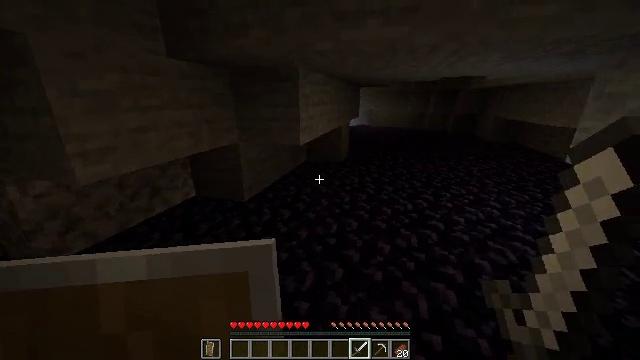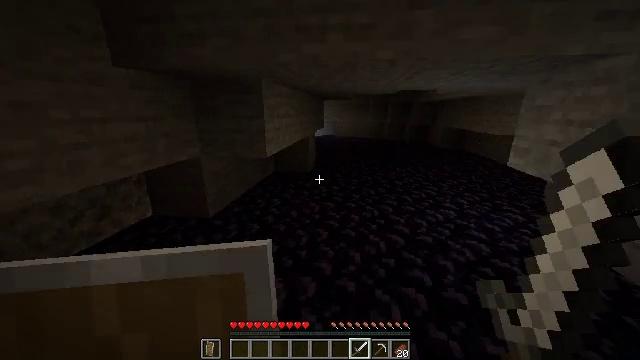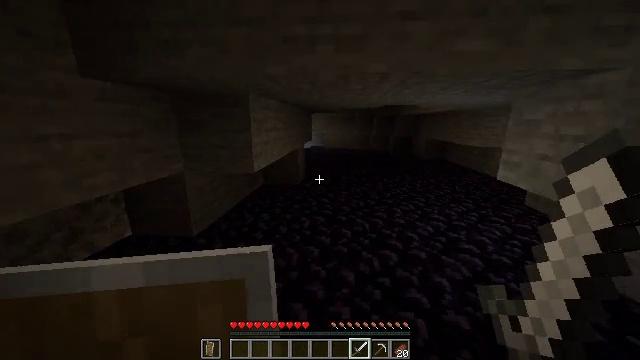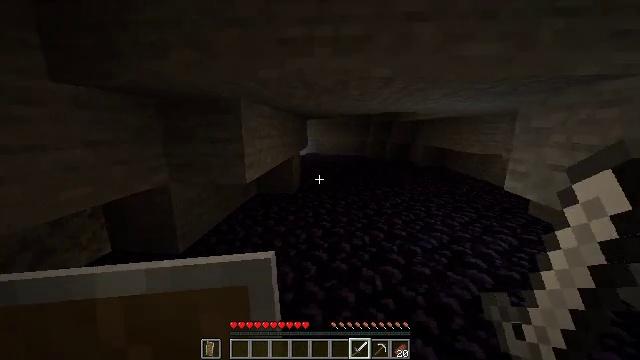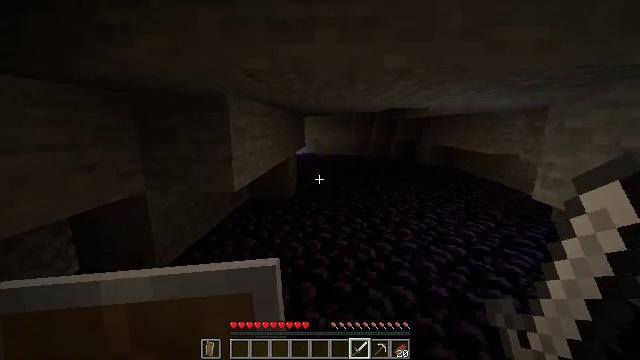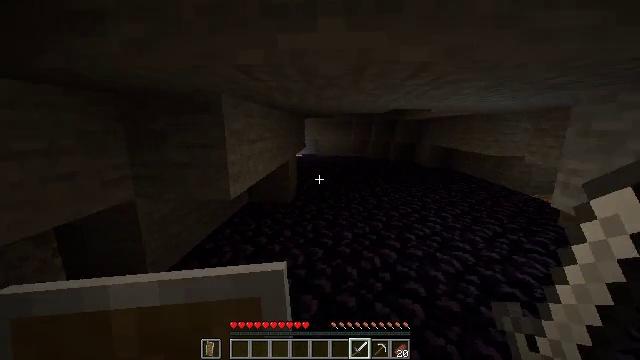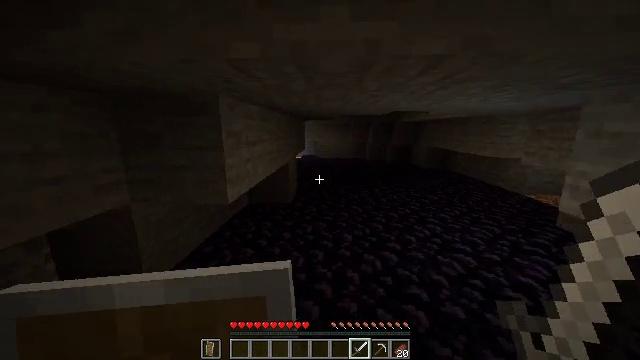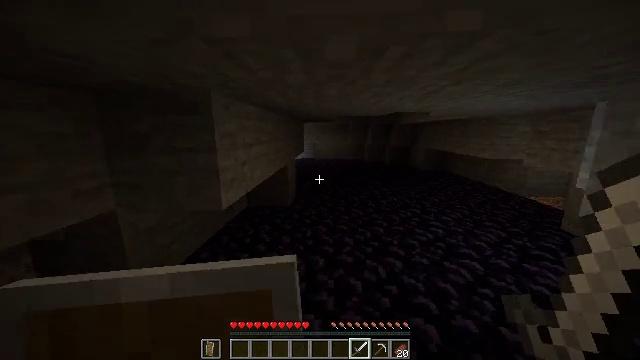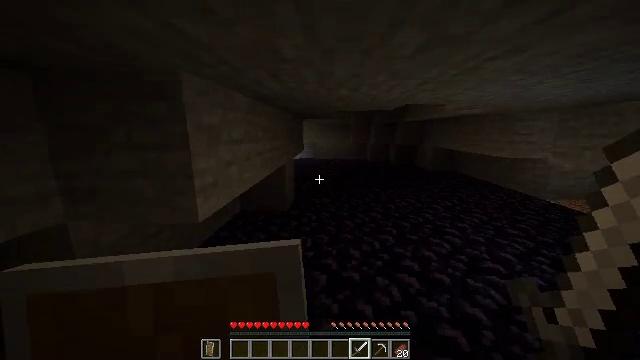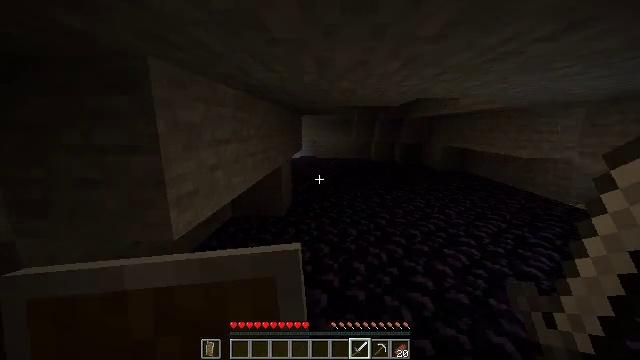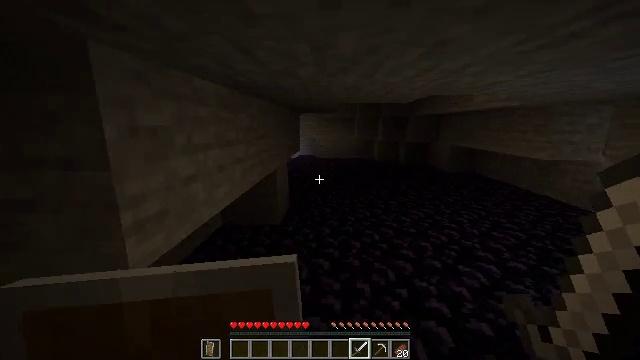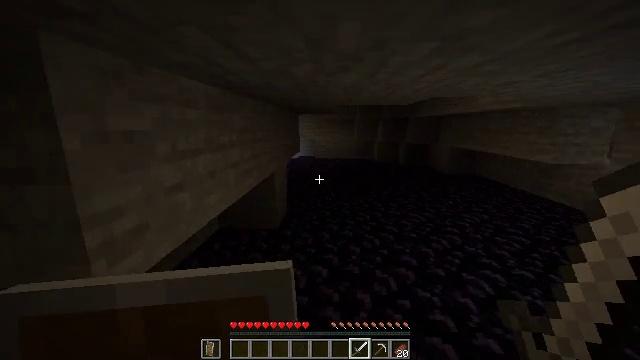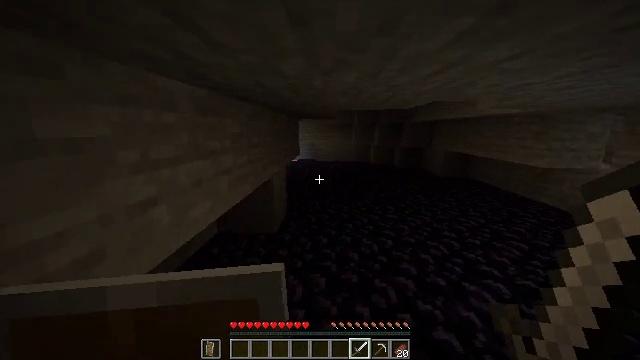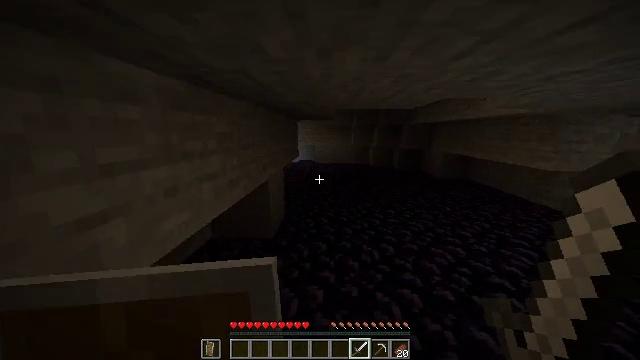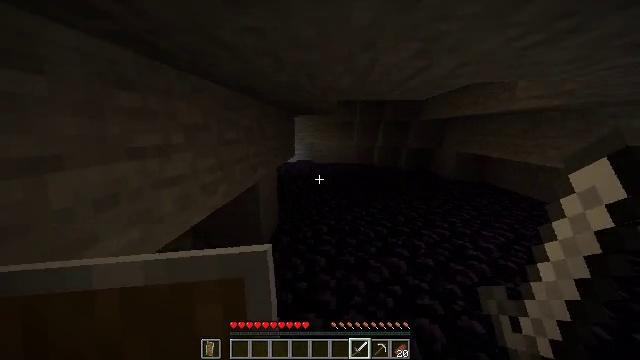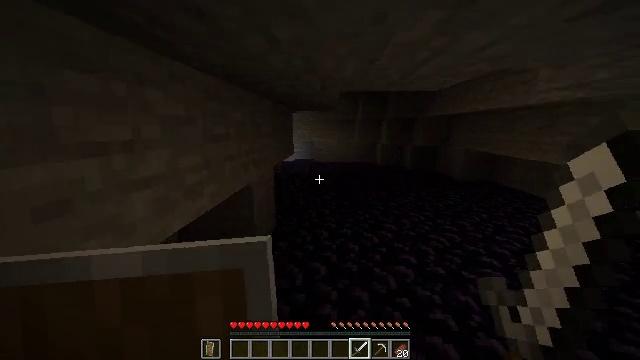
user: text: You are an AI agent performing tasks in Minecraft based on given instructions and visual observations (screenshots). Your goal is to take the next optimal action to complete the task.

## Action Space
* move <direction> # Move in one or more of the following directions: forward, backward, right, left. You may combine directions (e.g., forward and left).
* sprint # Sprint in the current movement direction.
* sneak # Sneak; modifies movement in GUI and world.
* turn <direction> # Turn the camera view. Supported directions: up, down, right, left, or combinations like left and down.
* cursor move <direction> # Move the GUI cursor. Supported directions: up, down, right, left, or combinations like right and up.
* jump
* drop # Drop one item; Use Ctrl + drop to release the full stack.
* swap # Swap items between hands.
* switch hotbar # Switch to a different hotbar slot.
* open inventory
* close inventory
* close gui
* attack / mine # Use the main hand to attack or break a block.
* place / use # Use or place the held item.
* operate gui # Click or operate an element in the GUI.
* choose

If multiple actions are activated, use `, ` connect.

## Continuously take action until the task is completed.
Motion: motion action
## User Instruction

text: Stop mobs spawning by breaking the spawner.
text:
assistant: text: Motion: move forward, turn right and up
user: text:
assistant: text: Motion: turn right and up
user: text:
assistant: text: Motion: move forward, turn right and up
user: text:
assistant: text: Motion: move forward
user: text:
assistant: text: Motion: move forward
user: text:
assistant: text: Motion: move forward
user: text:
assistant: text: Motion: move forward
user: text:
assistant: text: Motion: move forward
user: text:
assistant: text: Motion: move forward
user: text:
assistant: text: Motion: move forward
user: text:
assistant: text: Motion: move forward
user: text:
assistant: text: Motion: move forward
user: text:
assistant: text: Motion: move forward
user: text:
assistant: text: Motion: move forward
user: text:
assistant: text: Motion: move forward
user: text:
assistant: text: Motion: move forward
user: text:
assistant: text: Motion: move forward
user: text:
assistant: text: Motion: move forward
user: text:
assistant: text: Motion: move forward
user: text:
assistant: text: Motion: move forward
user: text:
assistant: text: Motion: move forward
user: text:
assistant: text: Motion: move forward
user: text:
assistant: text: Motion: move forward
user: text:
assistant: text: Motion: move forward
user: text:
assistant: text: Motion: move forward
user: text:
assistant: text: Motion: move forward
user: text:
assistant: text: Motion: move forward
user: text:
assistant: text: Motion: move forward
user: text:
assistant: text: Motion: move forward
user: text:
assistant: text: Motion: move forward